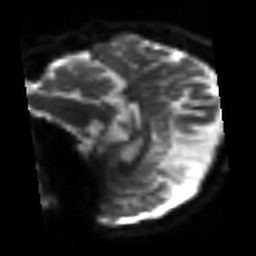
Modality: sbref
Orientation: sagittal
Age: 39
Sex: female
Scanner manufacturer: siemens
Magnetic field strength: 3 T
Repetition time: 3.2 s
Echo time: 0.081 s